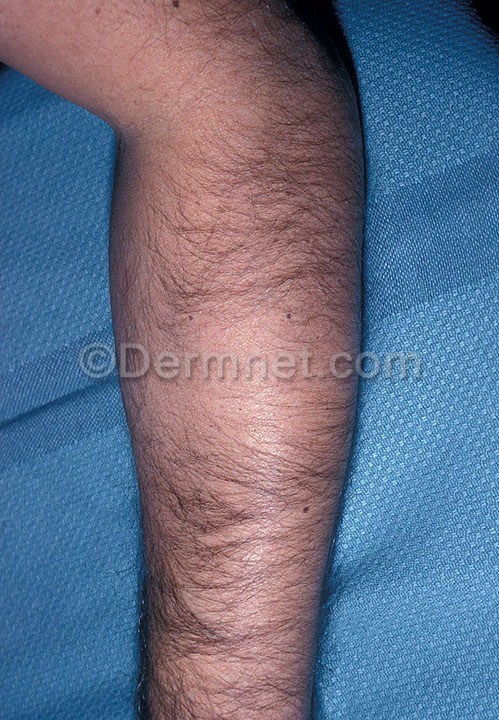
Disease: Nail Fungus and other Nail Disease